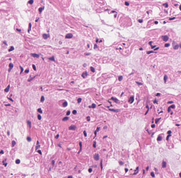
Tumor epithelial tissue: no
Tumor-associated stroma tissue: no
Normal tissue: yes